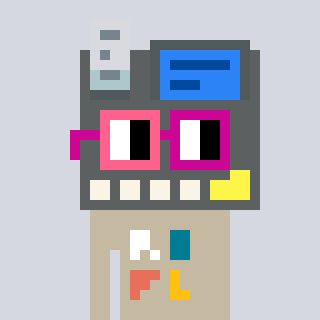
a pixel art character with square pink and red glasses, a cash register-shaped head and a bege-colored body on a cool background